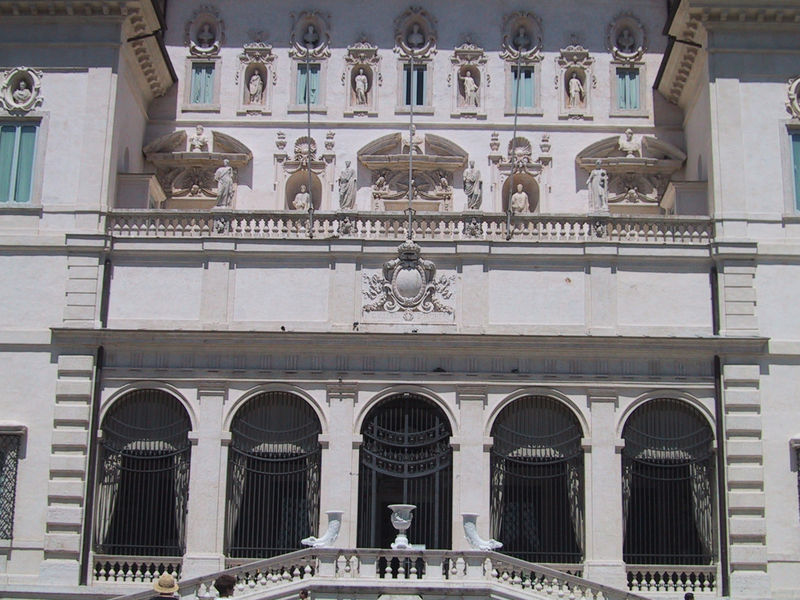
Titel: Rom, Villa Borghese
Standort: Rom, Villa Borghese (EU - I - Latium)
Schlagwörter: blau, weiß, fenster, pfeiler, tür, türkis, gebäude, architektur, barock, stein, gitter, renaissance, skulptur, balkon, tag, figuren, rundbogen, treppe, gardine, geländer, tor, foto, arkade, medaillon, wappen, sims, gesims, skulpturen, trepe, freitreppe, büsten, klassik, renaissace, villa medici, rindbogen, baölu